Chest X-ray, PA view. Patient: 34 years old, sex M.
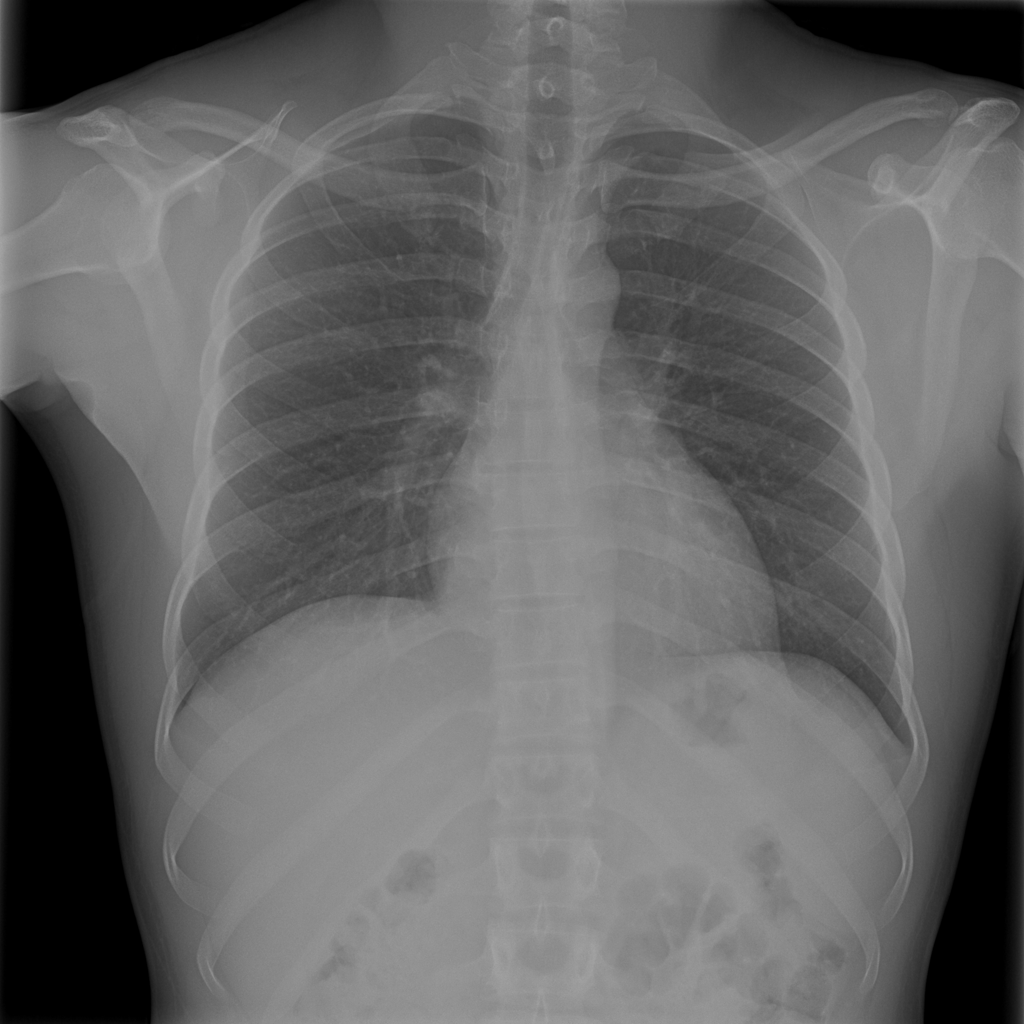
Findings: No Finding